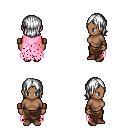
a pixel art fantasy rpg character, female body template, human, dark skin, pink tattered cape, robe skirt, white long bangs hairstyle, leather bracers, brown shoes, four views (front, back, left, right), 2x2 character sprite sheet, small pixel art, hard edges, no anti-aliasing